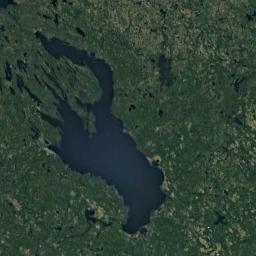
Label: lake